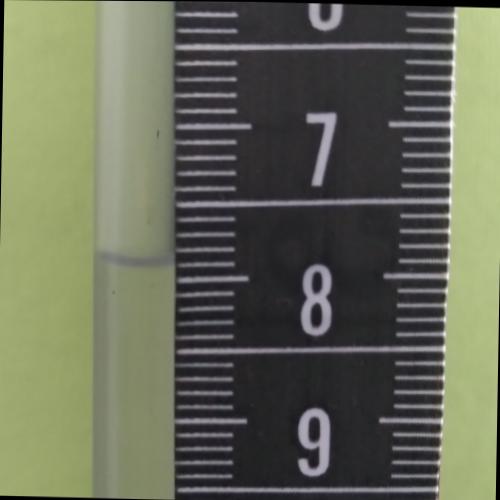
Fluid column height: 7.9 cm